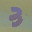
Label: 3